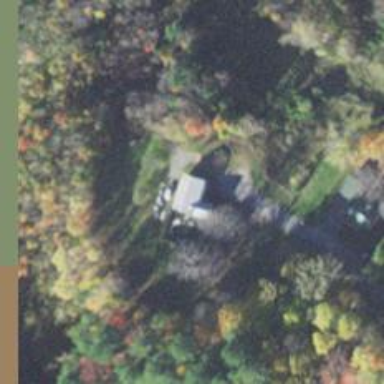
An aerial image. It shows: Simple house.